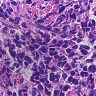
Metastatic tissue present: no